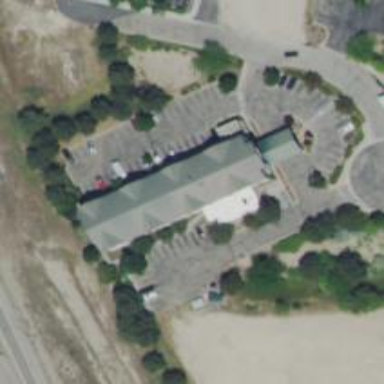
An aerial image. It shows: Commercial building used as hotel.